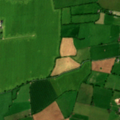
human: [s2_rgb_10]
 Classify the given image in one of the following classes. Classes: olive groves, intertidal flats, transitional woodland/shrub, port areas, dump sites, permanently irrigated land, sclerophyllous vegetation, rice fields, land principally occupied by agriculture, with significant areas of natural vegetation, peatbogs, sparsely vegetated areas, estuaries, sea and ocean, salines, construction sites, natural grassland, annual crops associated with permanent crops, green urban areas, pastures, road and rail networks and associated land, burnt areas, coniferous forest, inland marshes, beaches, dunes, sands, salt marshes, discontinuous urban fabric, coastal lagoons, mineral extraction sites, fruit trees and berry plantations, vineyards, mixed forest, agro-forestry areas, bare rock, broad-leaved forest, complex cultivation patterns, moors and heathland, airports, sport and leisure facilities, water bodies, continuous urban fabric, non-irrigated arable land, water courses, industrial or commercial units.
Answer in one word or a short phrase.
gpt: non-irrigated arable land, pastures